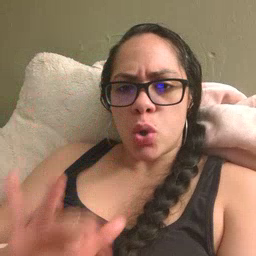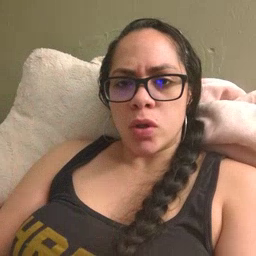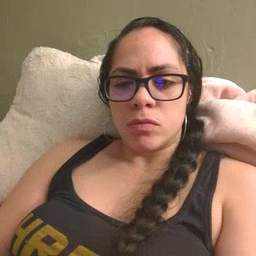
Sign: snow